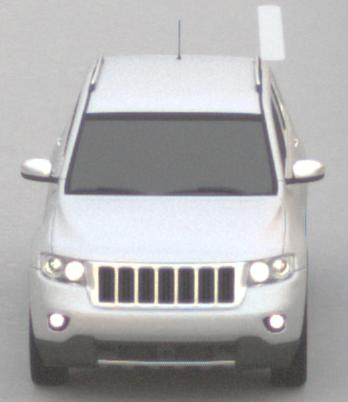
Make: Jeep
Model: Grand Cherokee
Detailed model: WK2
Model produced from: 2010
Model produced until: 2021
Doors: 5
Color: white
Road condition: dry road
Daytime: sunrise or sunset
Contrast: low contrast